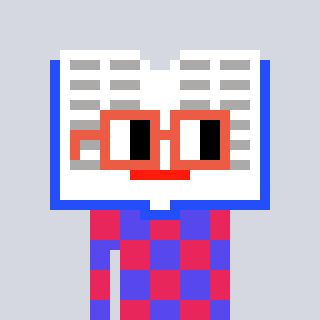
a pixel art character with square orange glasses, a dictionary-shaped head and a computerblue-colored body on a cool background